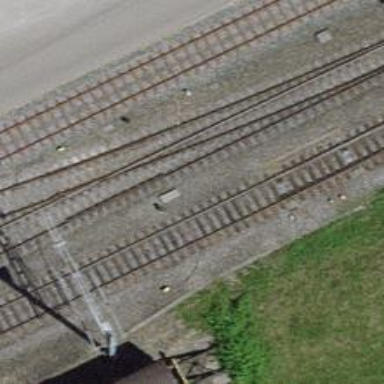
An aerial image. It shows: Single track railway in yard.